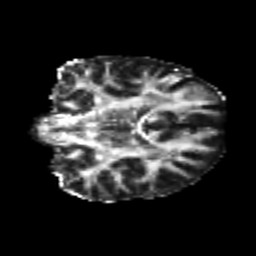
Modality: FA
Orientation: coronal
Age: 23
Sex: female
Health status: healthy
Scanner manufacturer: philips
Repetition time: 7.386 s
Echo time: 0.08599 s